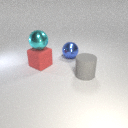
large blue metal sphere to the left of large gray rubber cylinder